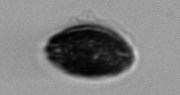
Label: Prorocentrum